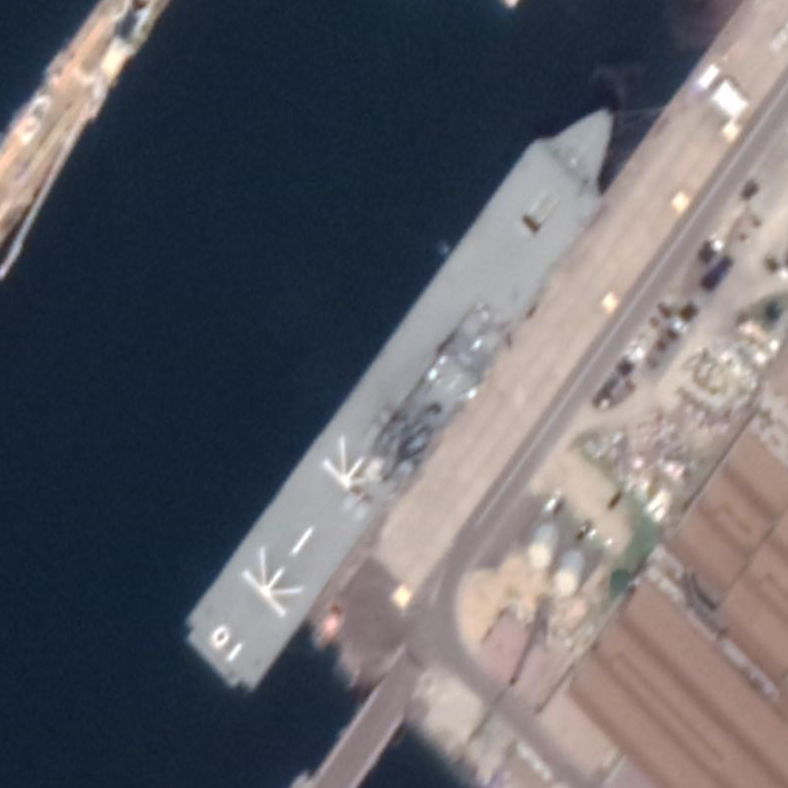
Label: assault